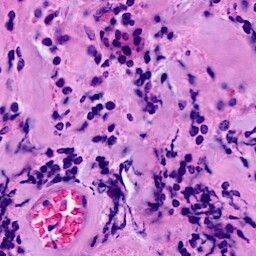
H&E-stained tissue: Breast